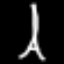
Label: The Eiffel Tower